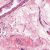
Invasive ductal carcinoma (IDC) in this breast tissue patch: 0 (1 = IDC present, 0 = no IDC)